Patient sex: M
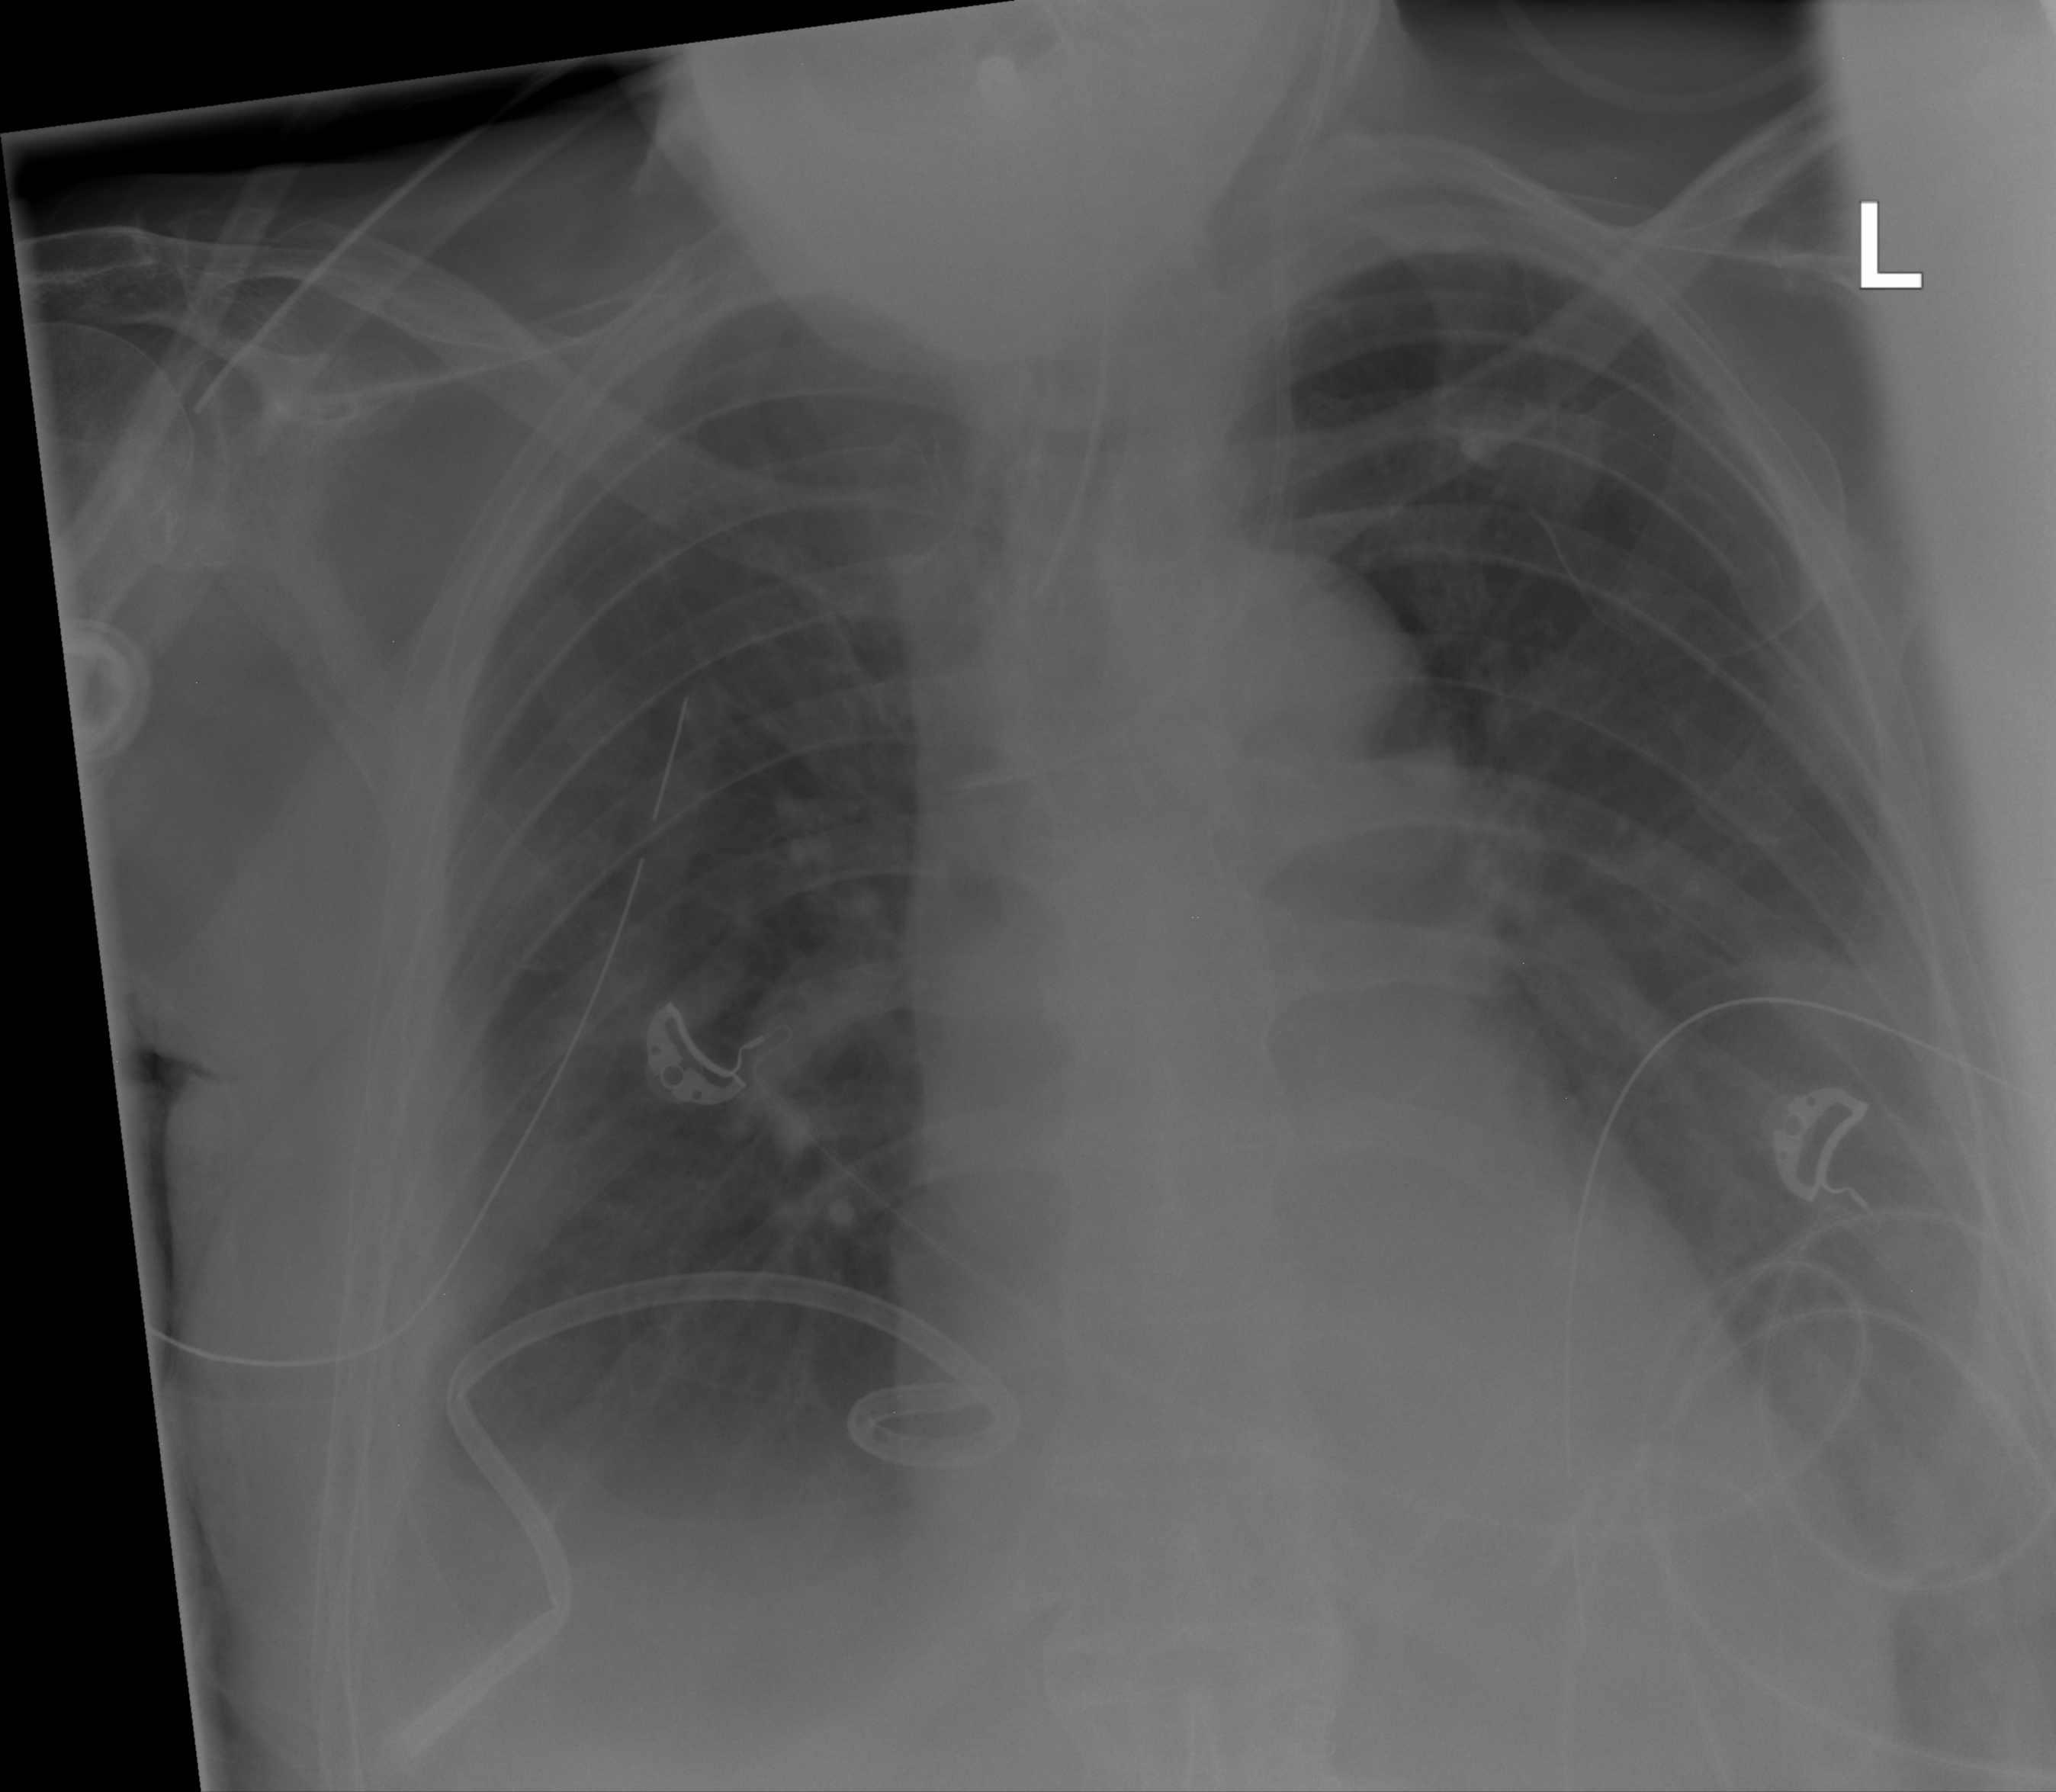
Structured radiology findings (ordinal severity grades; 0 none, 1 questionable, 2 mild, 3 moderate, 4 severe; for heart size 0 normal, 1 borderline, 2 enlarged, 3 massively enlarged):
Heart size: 1
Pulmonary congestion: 2
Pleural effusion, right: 2
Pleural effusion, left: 2
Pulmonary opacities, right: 0
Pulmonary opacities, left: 0
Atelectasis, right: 2
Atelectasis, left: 2